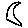
Label: moon